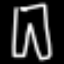
Label: pants